Question: I am trying to convert a OneNote section into HTML and keep running into a persistent error. It's weird because the same code works if I convert to PDF. I'd appreciate help wit this one.
'''
using System;
using System.Collections.Generic;
using System.Linq;
using System.Text;
using System.IO;
using System.Xml.Linq;
using OneNote = Microsoft.Office.Interop.OneNote;
using Office = Microsoft.Office.Core;
namespace trial
{
class Class1
{
[STAThread]
static int Main(string[] args)
{
String strXML;
OneNote.Application onApplication = new OneNote.Application();
onApplication.GetHierarchy(null,OneNote.HierarchyScope.hsPages, out strXML);
XDocument doc = XDocument.Parse(strXML);
XNamespace ns = doc.Root.Name.Namespace;
foreach (var sectionNode in from node in doc.Descendants(ns+"Section") select node)
{
string id = sectionNode.Attribute("ID").Value;
string path = "C:\elixir.html";
if (id == "some specific ID")
{
//confirmed that it reaches this point
try
{
onApplication.Publish(id, path, OneNote.PublishFormat.pfHTML, ""); //PDF conversion Works! But HTML doesn't.
}
catch (Exception ex)
{
System.Diagnostics.Debug.WriteLine(ex.Message);
}
}
}
return 0;
}
}
}
'''
Here are my references. All "Embed Interop Types" settings have been set to False.

Here is the exception message
'''
A first chance exception of type 'System.Runtime.InteropServices.COMException' occurred in Microsoft.Office.Interop.OneNote.dll
Exception from HRESULT: 0x8004201A
'''
I checked that this error is a "file already exists" error, but that's wrong. The destination file is definitely not present as program commences running.
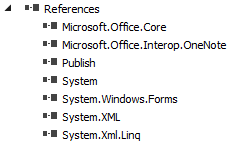
Answer: Changing the extension from
'''
string path = "C:\elixir.html";
'''
to
'''
string path = "C:\elixir.htm";
'''
fixed it.